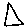
Label: triangle